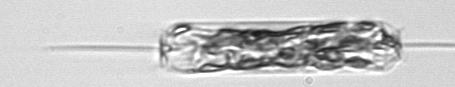
Label: Ditylum_brightwellii